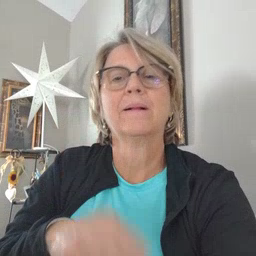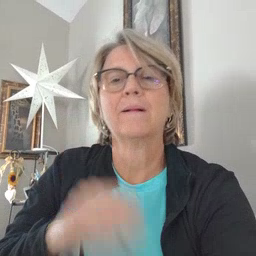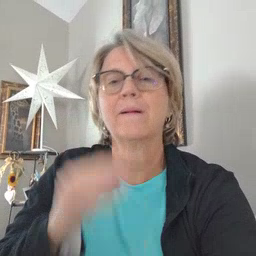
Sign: smile